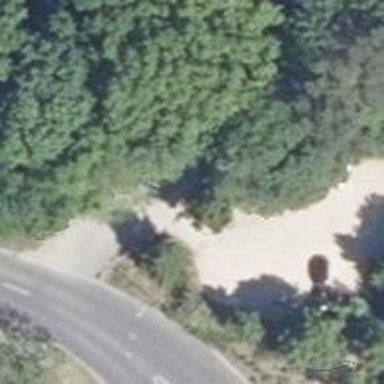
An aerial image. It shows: Emergency access point on the road.